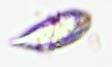
Label: Oxyphysis